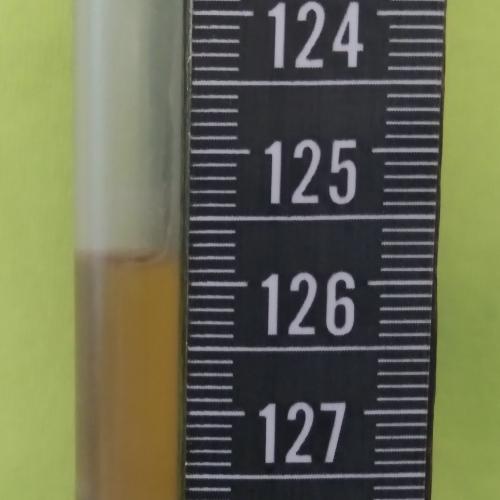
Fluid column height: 125.8 cm